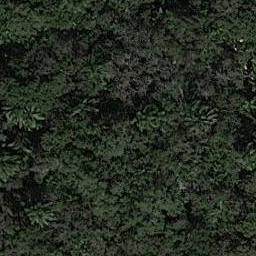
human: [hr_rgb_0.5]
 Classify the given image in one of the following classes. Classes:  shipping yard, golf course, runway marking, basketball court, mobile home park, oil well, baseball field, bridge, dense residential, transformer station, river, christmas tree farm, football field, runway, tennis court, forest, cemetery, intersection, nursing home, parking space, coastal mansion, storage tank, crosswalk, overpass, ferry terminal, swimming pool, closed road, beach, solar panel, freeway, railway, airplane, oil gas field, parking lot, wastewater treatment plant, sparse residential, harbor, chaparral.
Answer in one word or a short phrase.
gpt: forest